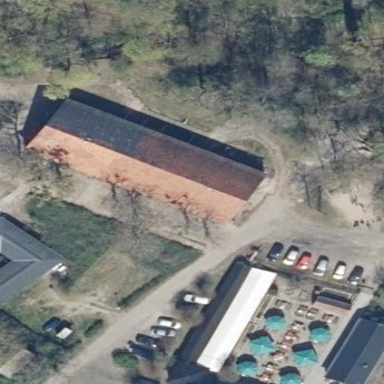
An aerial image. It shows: Warehouse.